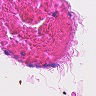
Metastatic tissue present: no